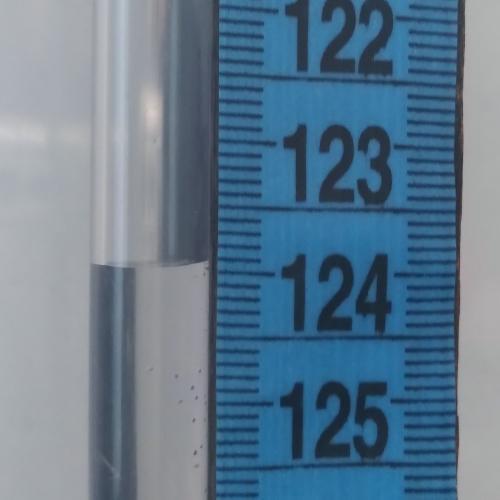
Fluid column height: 123.9 cm